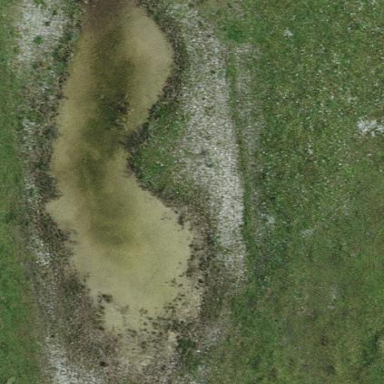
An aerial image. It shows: Pond with natural water.